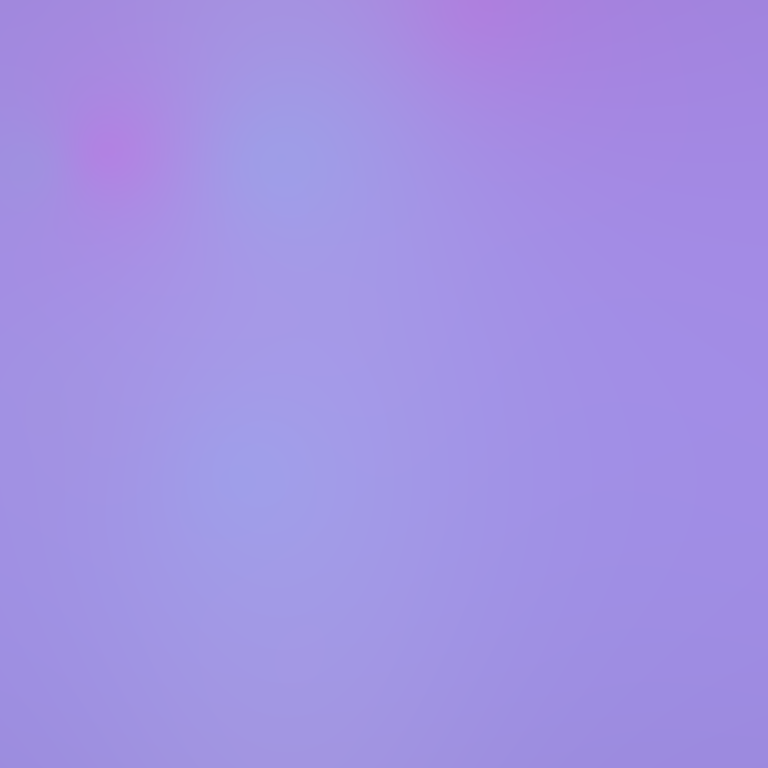
Abstract light effect, smooth gradient from soft lavender to gentle pink, serene atmosphere, diffuse glow, no room, no furniture, no objects.